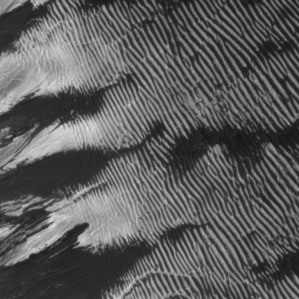
Label: frost